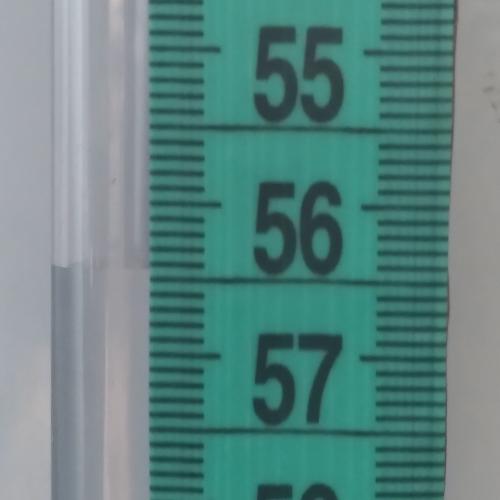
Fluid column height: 56.4 cm